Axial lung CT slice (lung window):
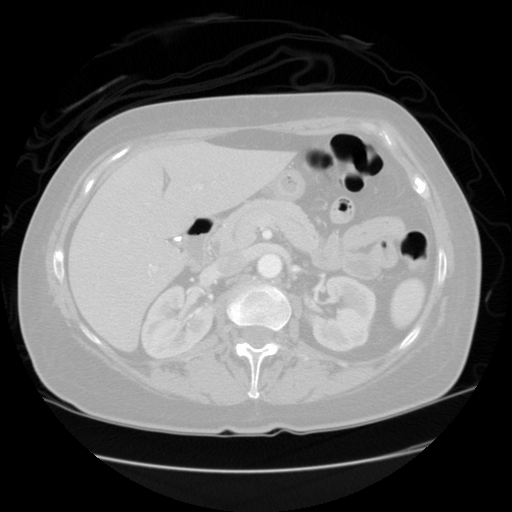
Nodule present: no